Question: I have a C# DLL in which exposes a method which generates a string.
I want to call this Method from Inno Setup and receive the string then.
'''
function GetInformationEx():String;
external 'GetInformationEx@{src}\data ools\ZipLib.dll stdcall loadwithalteredsearchpath';
procedure ShowProgress(progress:Integer);
var
information : String;
begin
WriteDebugString('ShowProgress called');
if(progress > pbStateZip.position) then
begin
pbStateZip.position := progress;
lblState2.Caption := IntToStr(progress)+' %';
try
information := GetInformationEx();
except
ShowExceptionMessage;
end;
//Do something with the information
end
if(progress >= 100)then
begin
KillTimer(0,m_timer_ID);
//Inform that the extraction is done
end
WriteDebugString('ShowProgress leave');
end;
'''
Here is my simple C# part
'''
[DllExport("GetInformationEx", CallingConvention = System.Runtime.InteropServices.CallingConvention.StdCall)]
public static String GetInformationEx()
{
return "Some simple text message || or heavy information";
}
'''
My question is:
What kind of type do I have to send back to Inno Setup so that Inno Setup can handle it correctly?
Until now I get this message

PS: I read this post:
<URL>
But I want the C# code to be in charge of the string.
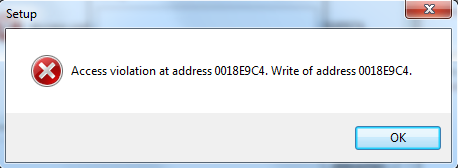
Answer: The .NET 'String' type definitely won't marshal to Pascal 'string' type. The .NET does not know anything about Pascal types.
The .NET can marshal strings to character arrays (and Pascal can marshal string from character arrays). But when the string is a return type of a function, there's problem with allocation of the memory for the string (who allocates the memory, who releases it).
That's why <URL> suggests you to use by ref/out parameter, because this way the caller can provide a buffer the .NET can marshal the string to. So there are no problems with allocation.